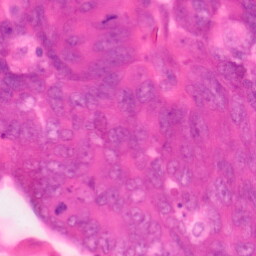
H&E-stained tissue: Colon